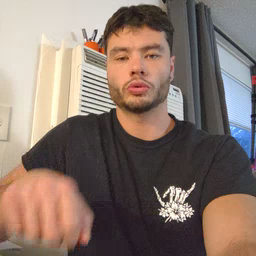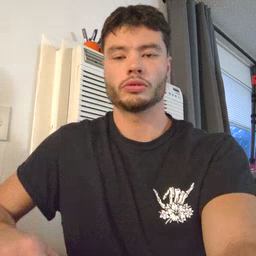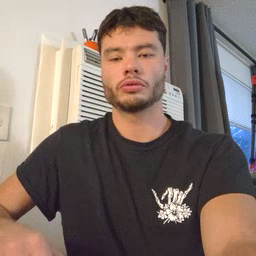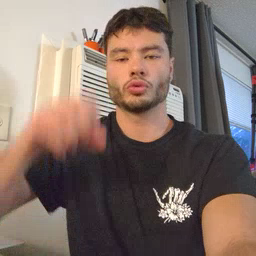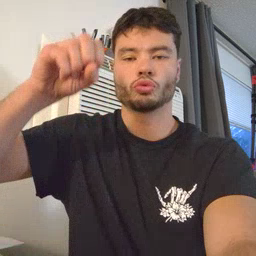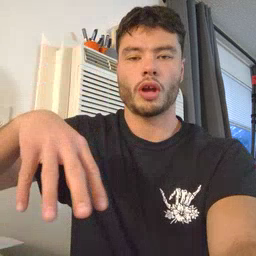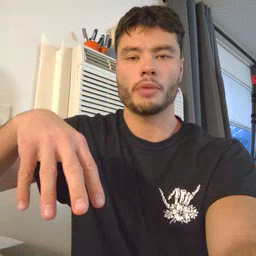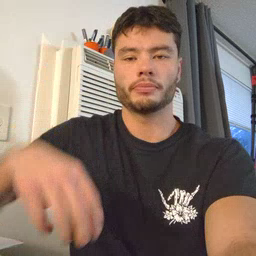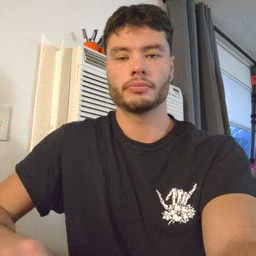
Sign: drop